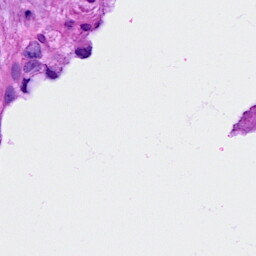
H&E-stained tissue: Breast